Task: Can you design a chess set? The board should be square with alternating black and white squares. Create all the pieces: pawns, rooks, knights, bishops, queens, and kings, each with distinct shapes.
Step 5157:
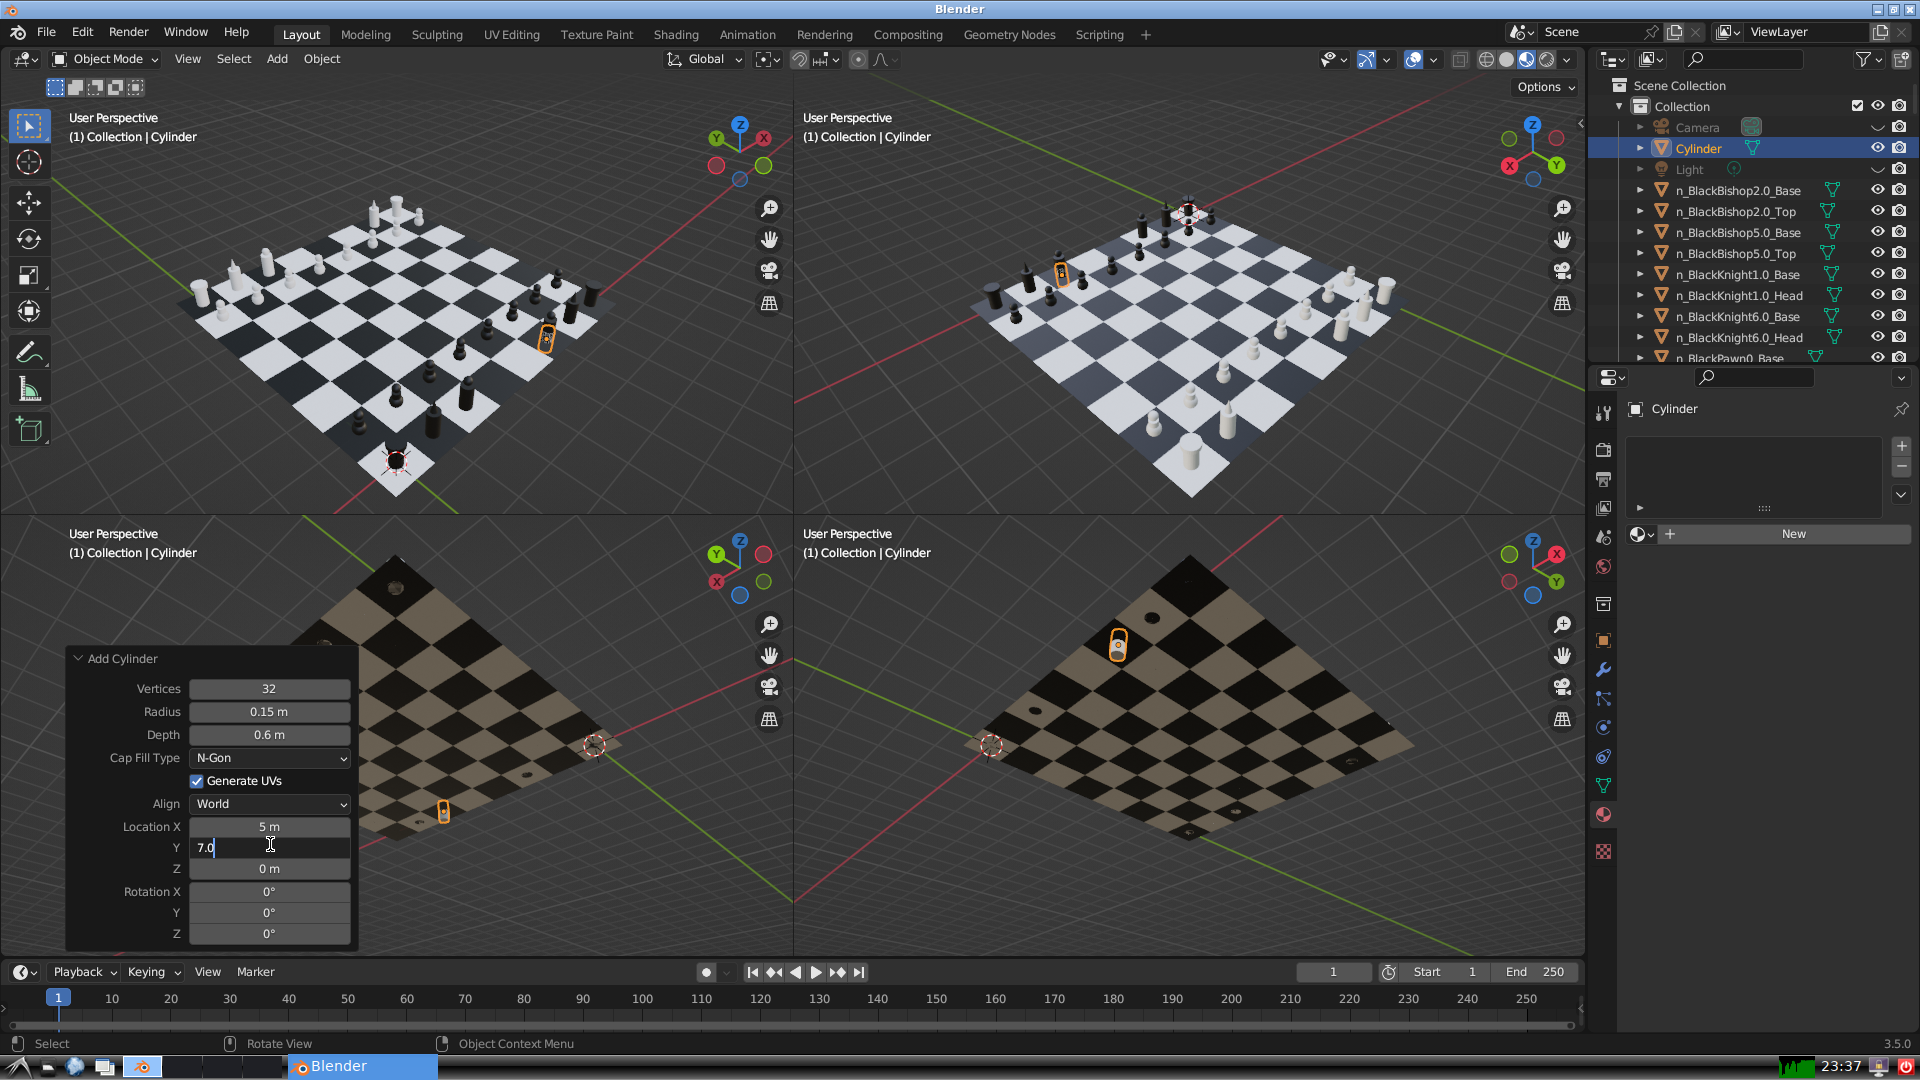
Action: {"key_press": ['Return']}